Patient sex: M
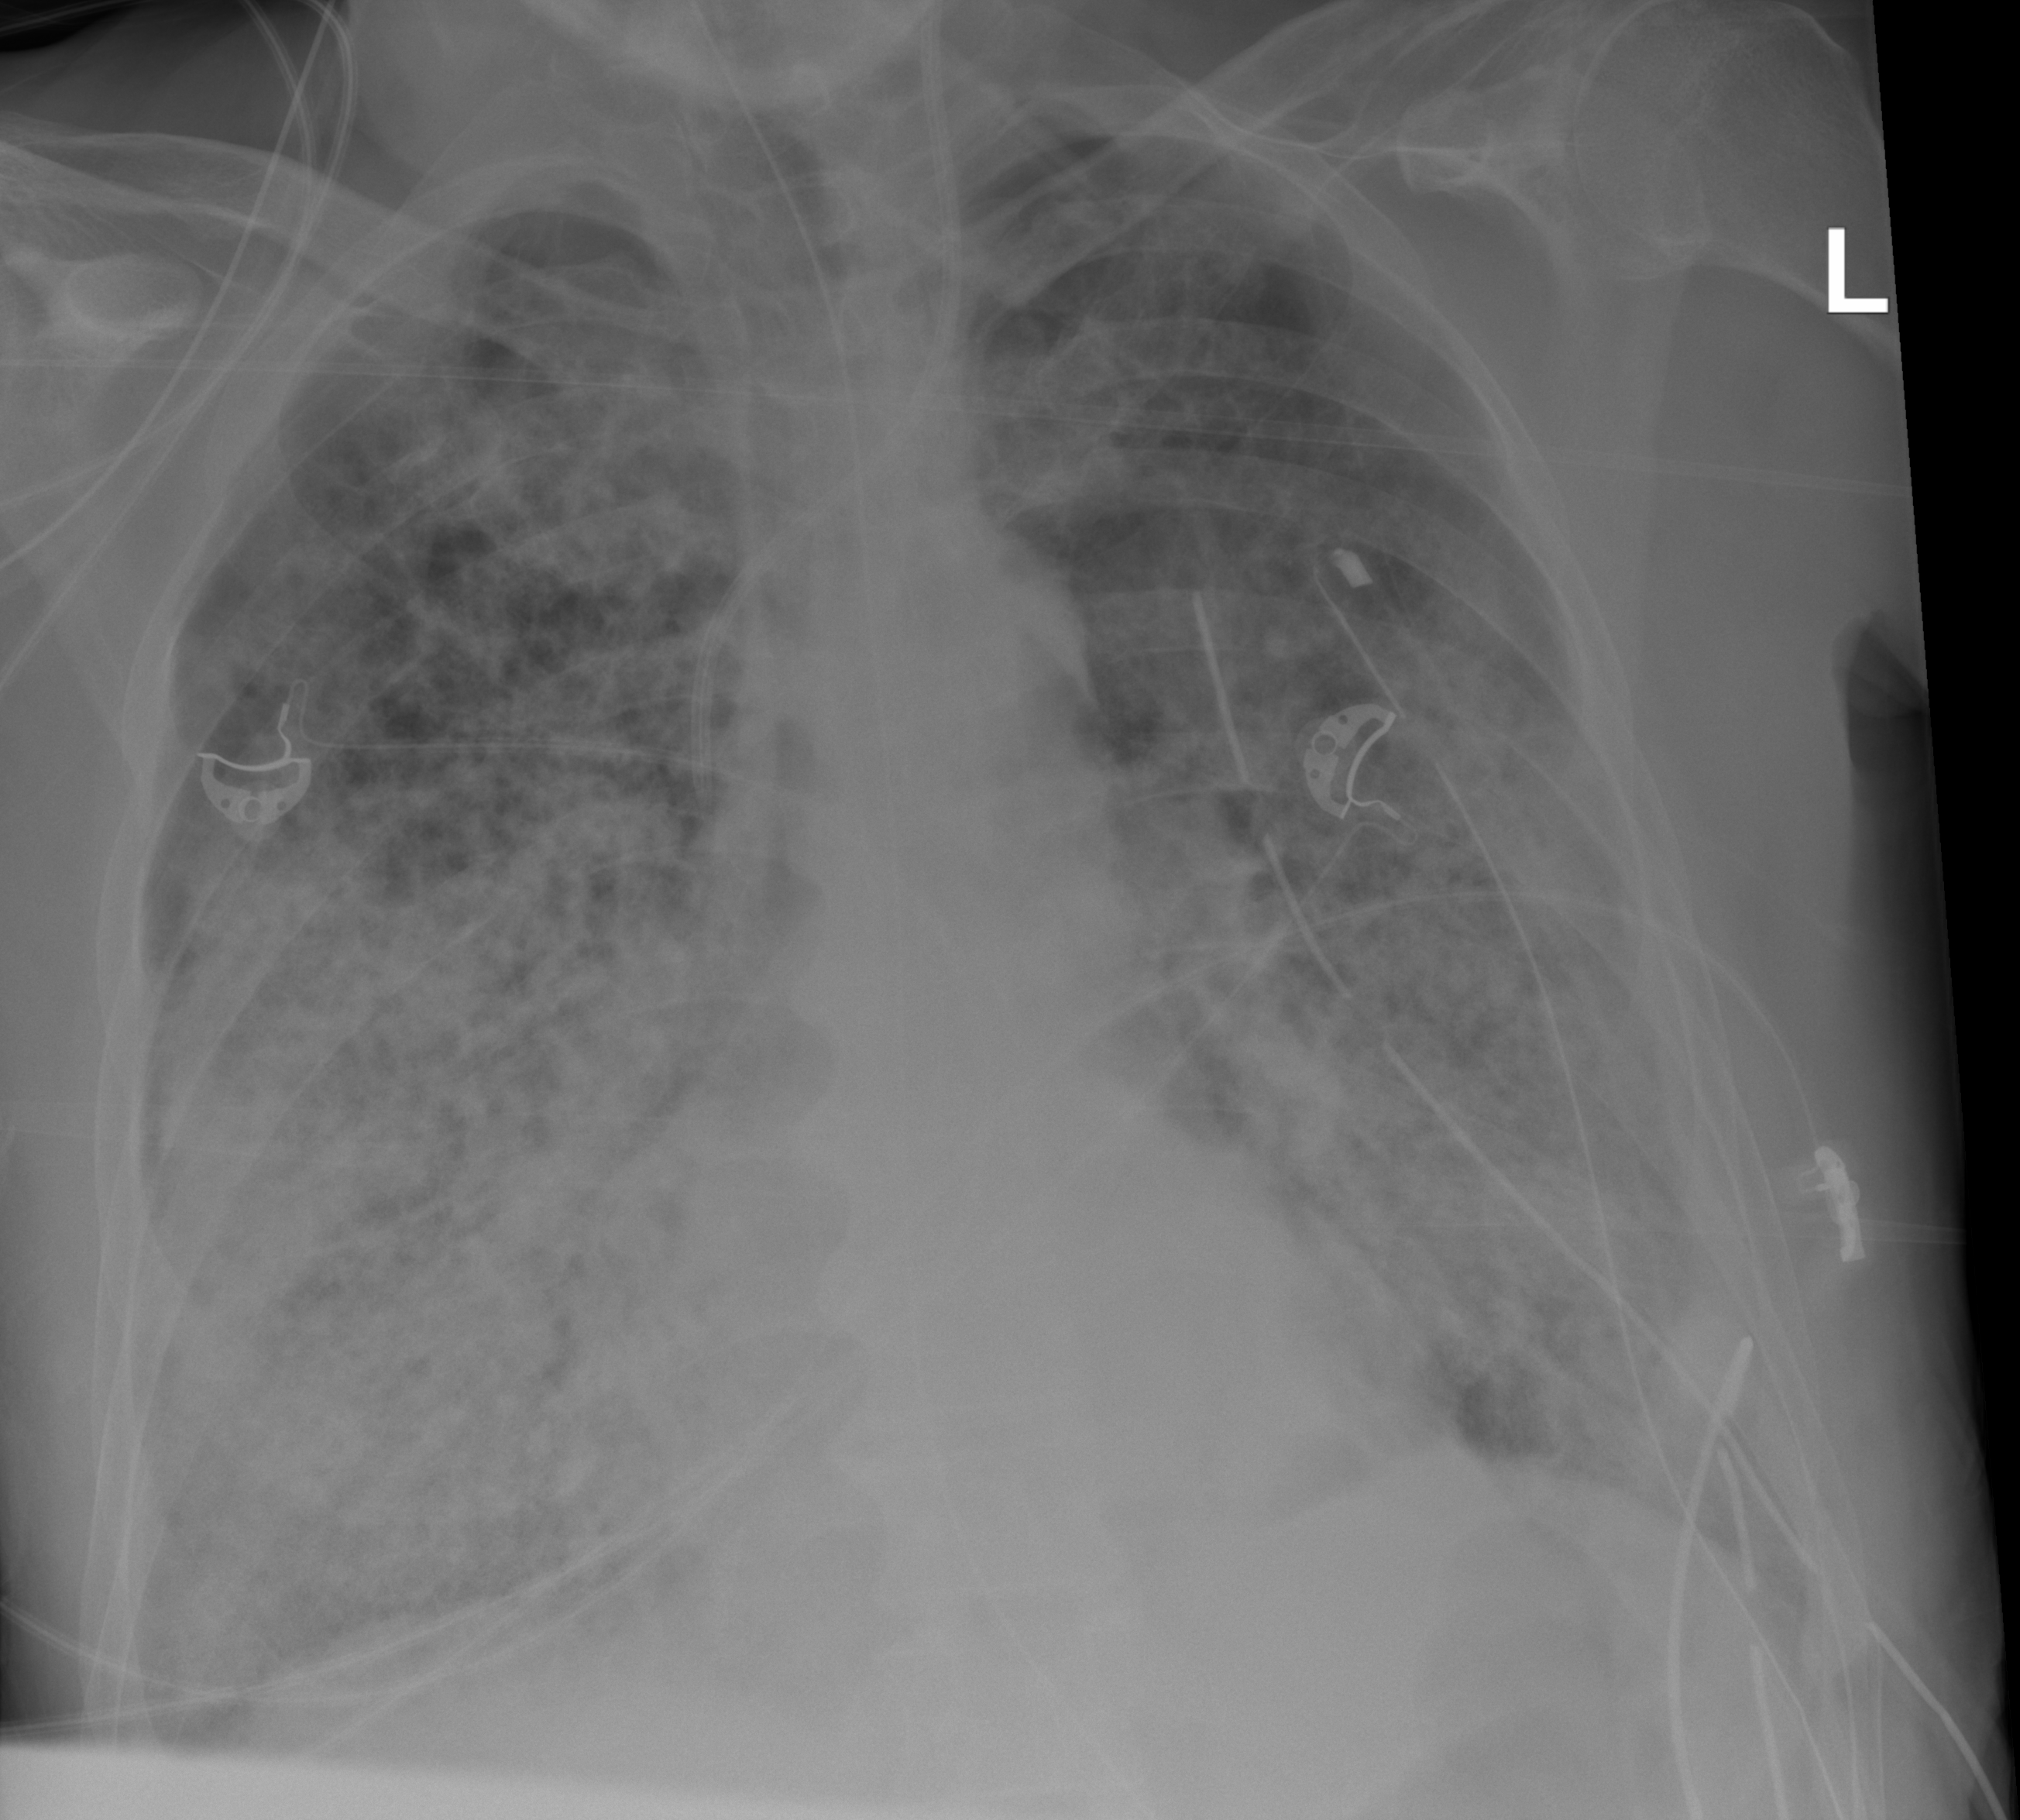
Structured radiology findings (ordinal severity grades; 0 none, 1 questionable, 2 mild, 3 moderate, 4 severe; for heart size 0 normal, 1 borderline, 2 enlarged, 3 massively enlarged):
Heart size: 0
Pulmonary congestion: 0
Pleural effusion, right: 0
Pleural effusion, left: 2
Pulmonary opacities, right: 3
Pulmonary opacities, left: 2
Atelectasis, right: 0
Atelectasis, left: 2